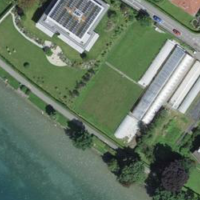
EUNIS habitat code: 55
Species observed at this site:
Cygnus olor
Fulica atra
Anas platyrhynchos
Hirundo rustica
Columba palumbus